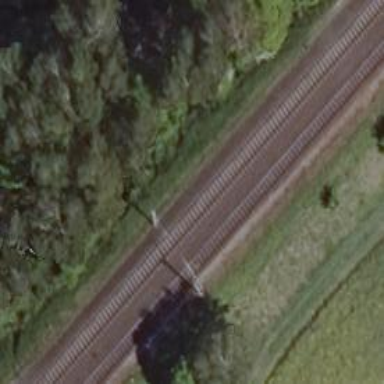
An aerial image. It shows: Railway milestone with catenary mast.